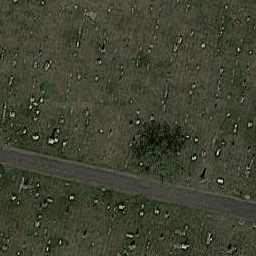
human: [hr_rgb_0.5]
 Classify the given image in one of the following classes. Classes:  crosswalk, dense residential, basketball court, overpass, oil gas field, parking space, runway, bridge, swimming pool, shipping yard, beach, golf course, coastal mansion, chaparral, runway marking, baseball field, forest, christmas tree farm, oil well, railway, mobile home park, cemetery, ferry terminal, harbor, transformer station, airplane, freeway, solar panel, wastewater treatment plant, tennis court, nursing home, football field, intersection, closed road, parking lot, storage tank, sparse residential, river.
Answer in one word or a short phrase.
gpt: cemetery